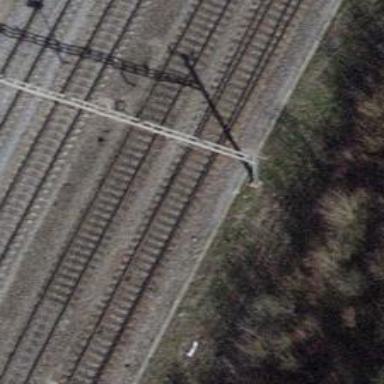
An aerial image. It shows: Railway switch.